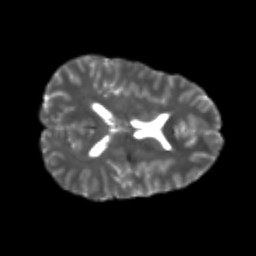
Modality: T2w
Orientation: axial
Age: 20
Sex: male
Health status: healthy
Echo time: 0.074 s